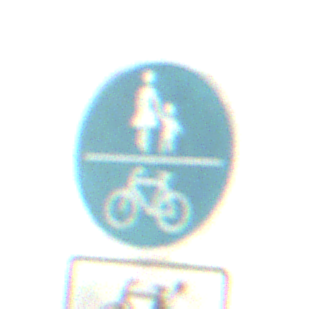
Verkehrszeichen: GemeinsamerGehUndRadweg
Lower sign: EinspurigeFahrzeugeFrei4
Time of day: SunriseSunset
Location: Outdoor (Nature)
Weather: Clear
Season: NotSpecified
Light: Natural